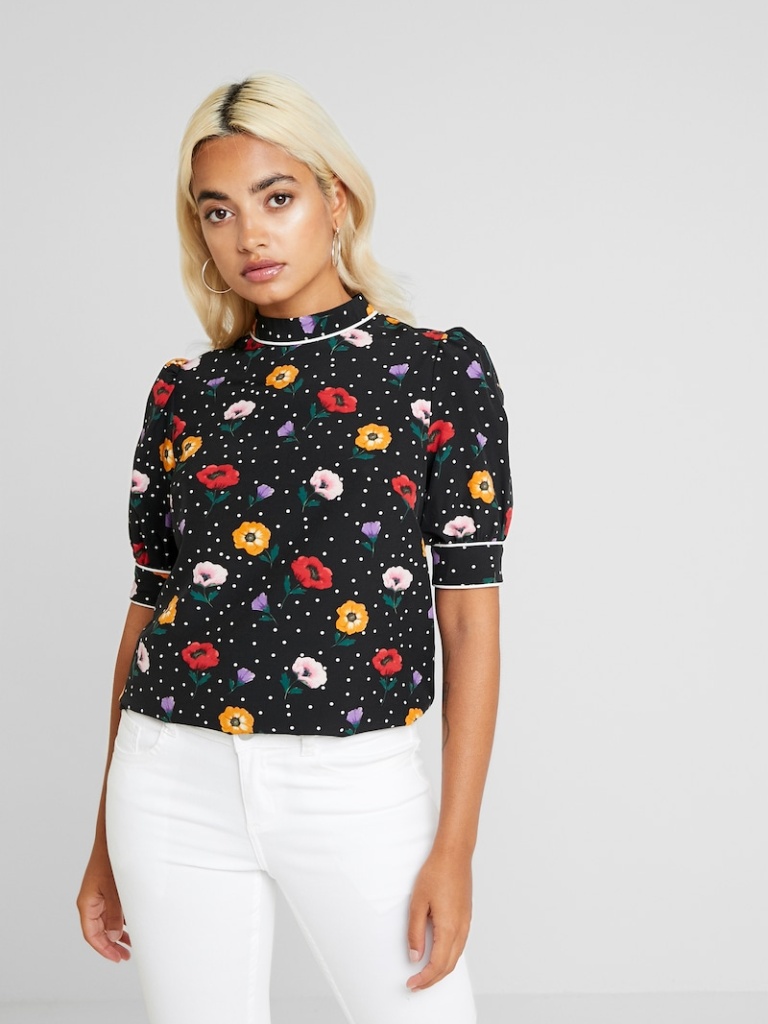
cotton fitted short sleeve hip length Fully Tucked in mandarin blouse